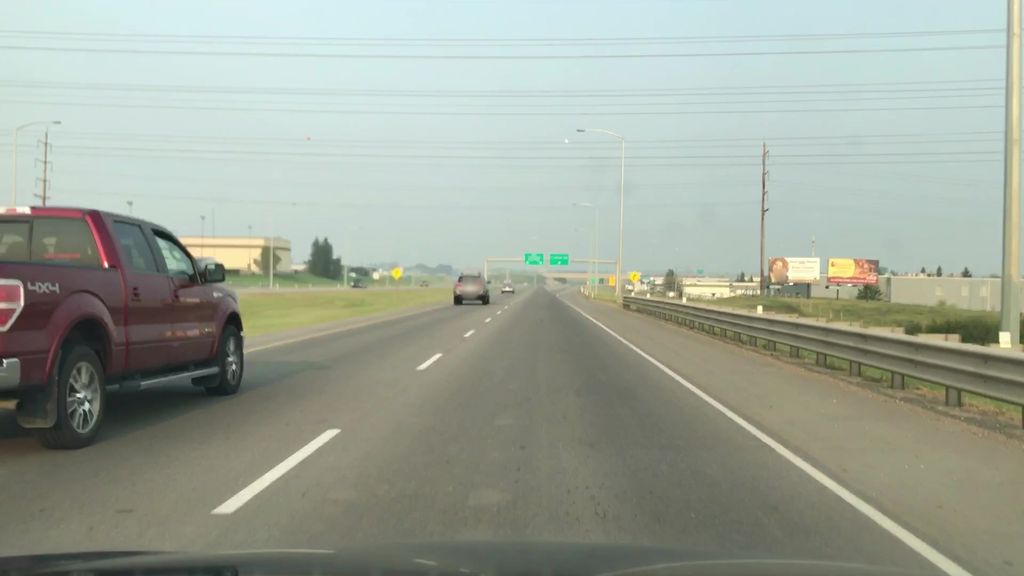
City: edmonton